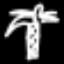
Label: palm tree